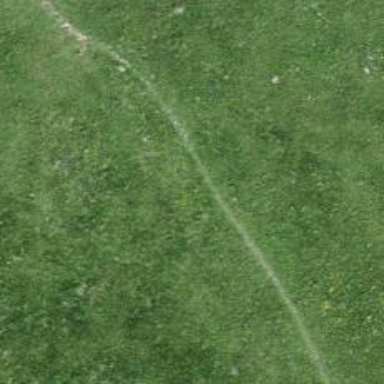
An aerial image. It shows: Grass path.